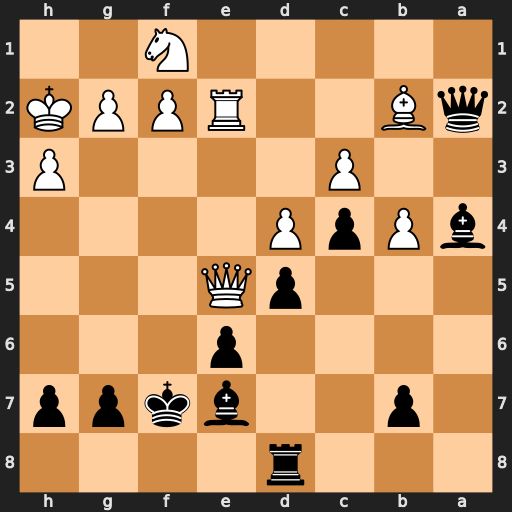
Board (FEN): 3r4/1p2bkpp/4p3/3pQ3/bPpP4/2P4P/qB2RPPK/5N2
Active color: b
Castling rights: -
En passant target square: -
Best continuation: Bd6 Qxd6 Rxd6